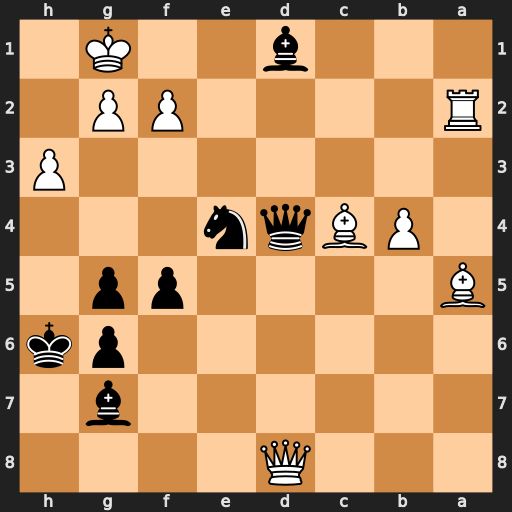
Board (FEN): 3Q4/6b1/6pk/B4pp1/1PBqn3/7P/R4PP1/3b2K1
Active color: b
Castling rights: -
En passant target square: -
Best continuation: Qxc4 Qxd1 Qxa2